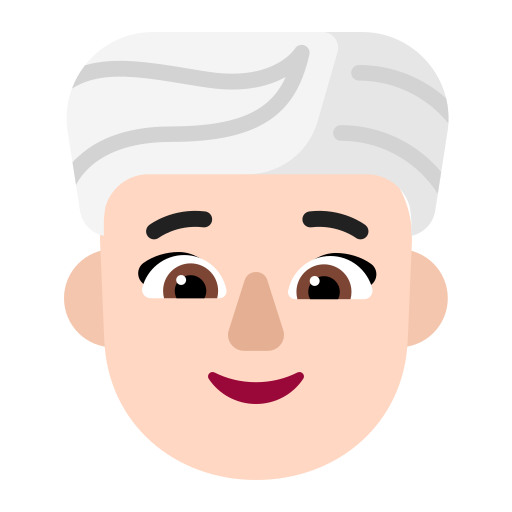
woman wearing turban flat light